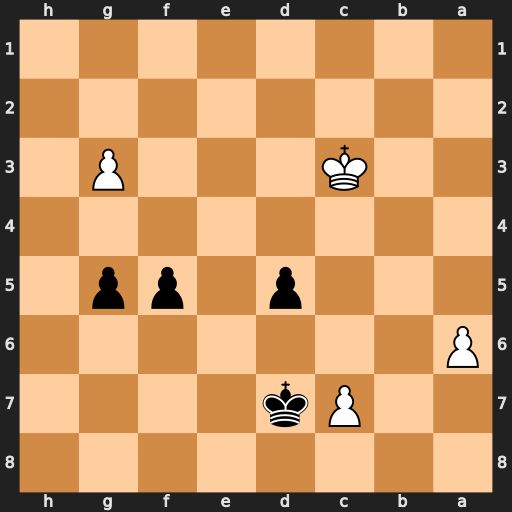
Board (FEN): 8/2Pk4/P7/3p1pp1/8/2K3P1/8/8
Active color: b
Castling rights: -
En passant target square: -
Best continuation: Kxc7 Kd4 f4 a7 Kb7 a8=Q+ Kxa8 gxf4 gxf4